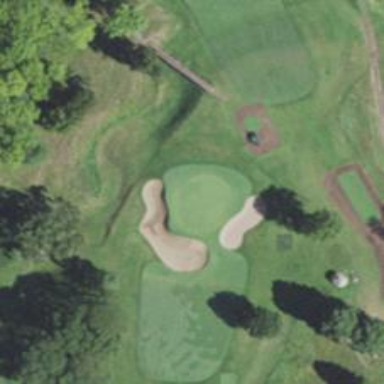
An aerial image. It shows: Golf hole.